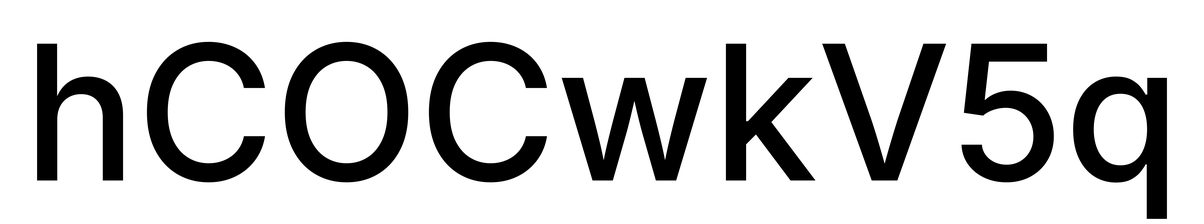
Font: Inter_Medium